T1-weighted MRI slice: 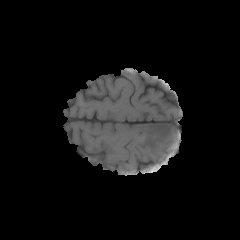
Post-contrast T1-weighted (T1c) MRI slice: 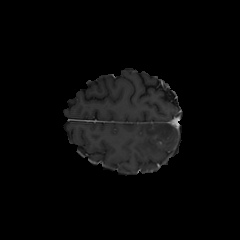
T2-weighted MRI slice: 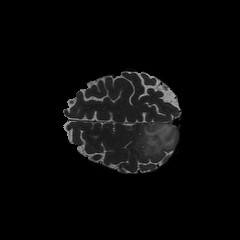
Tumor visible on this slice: yes